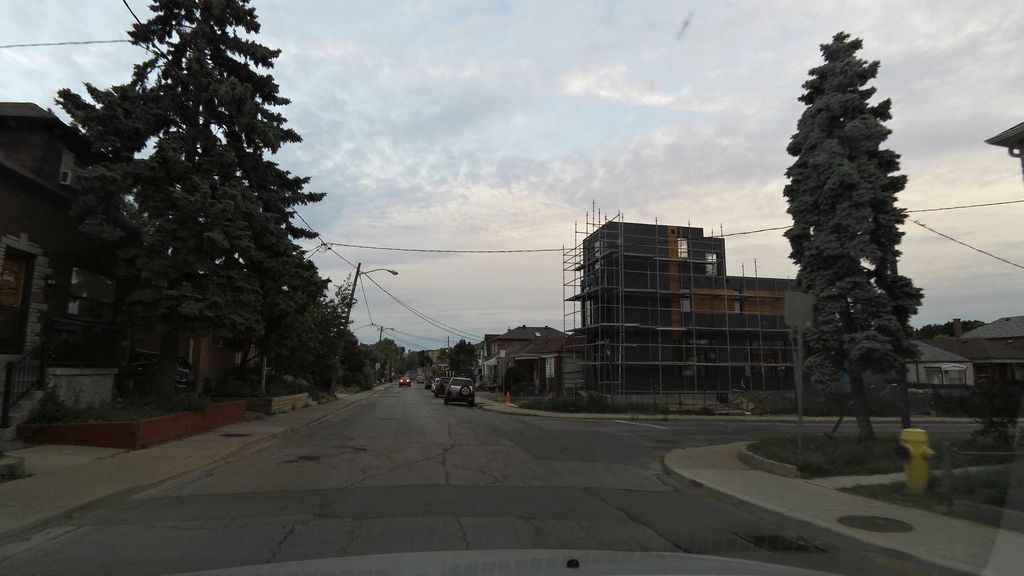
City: toronto